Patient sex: F
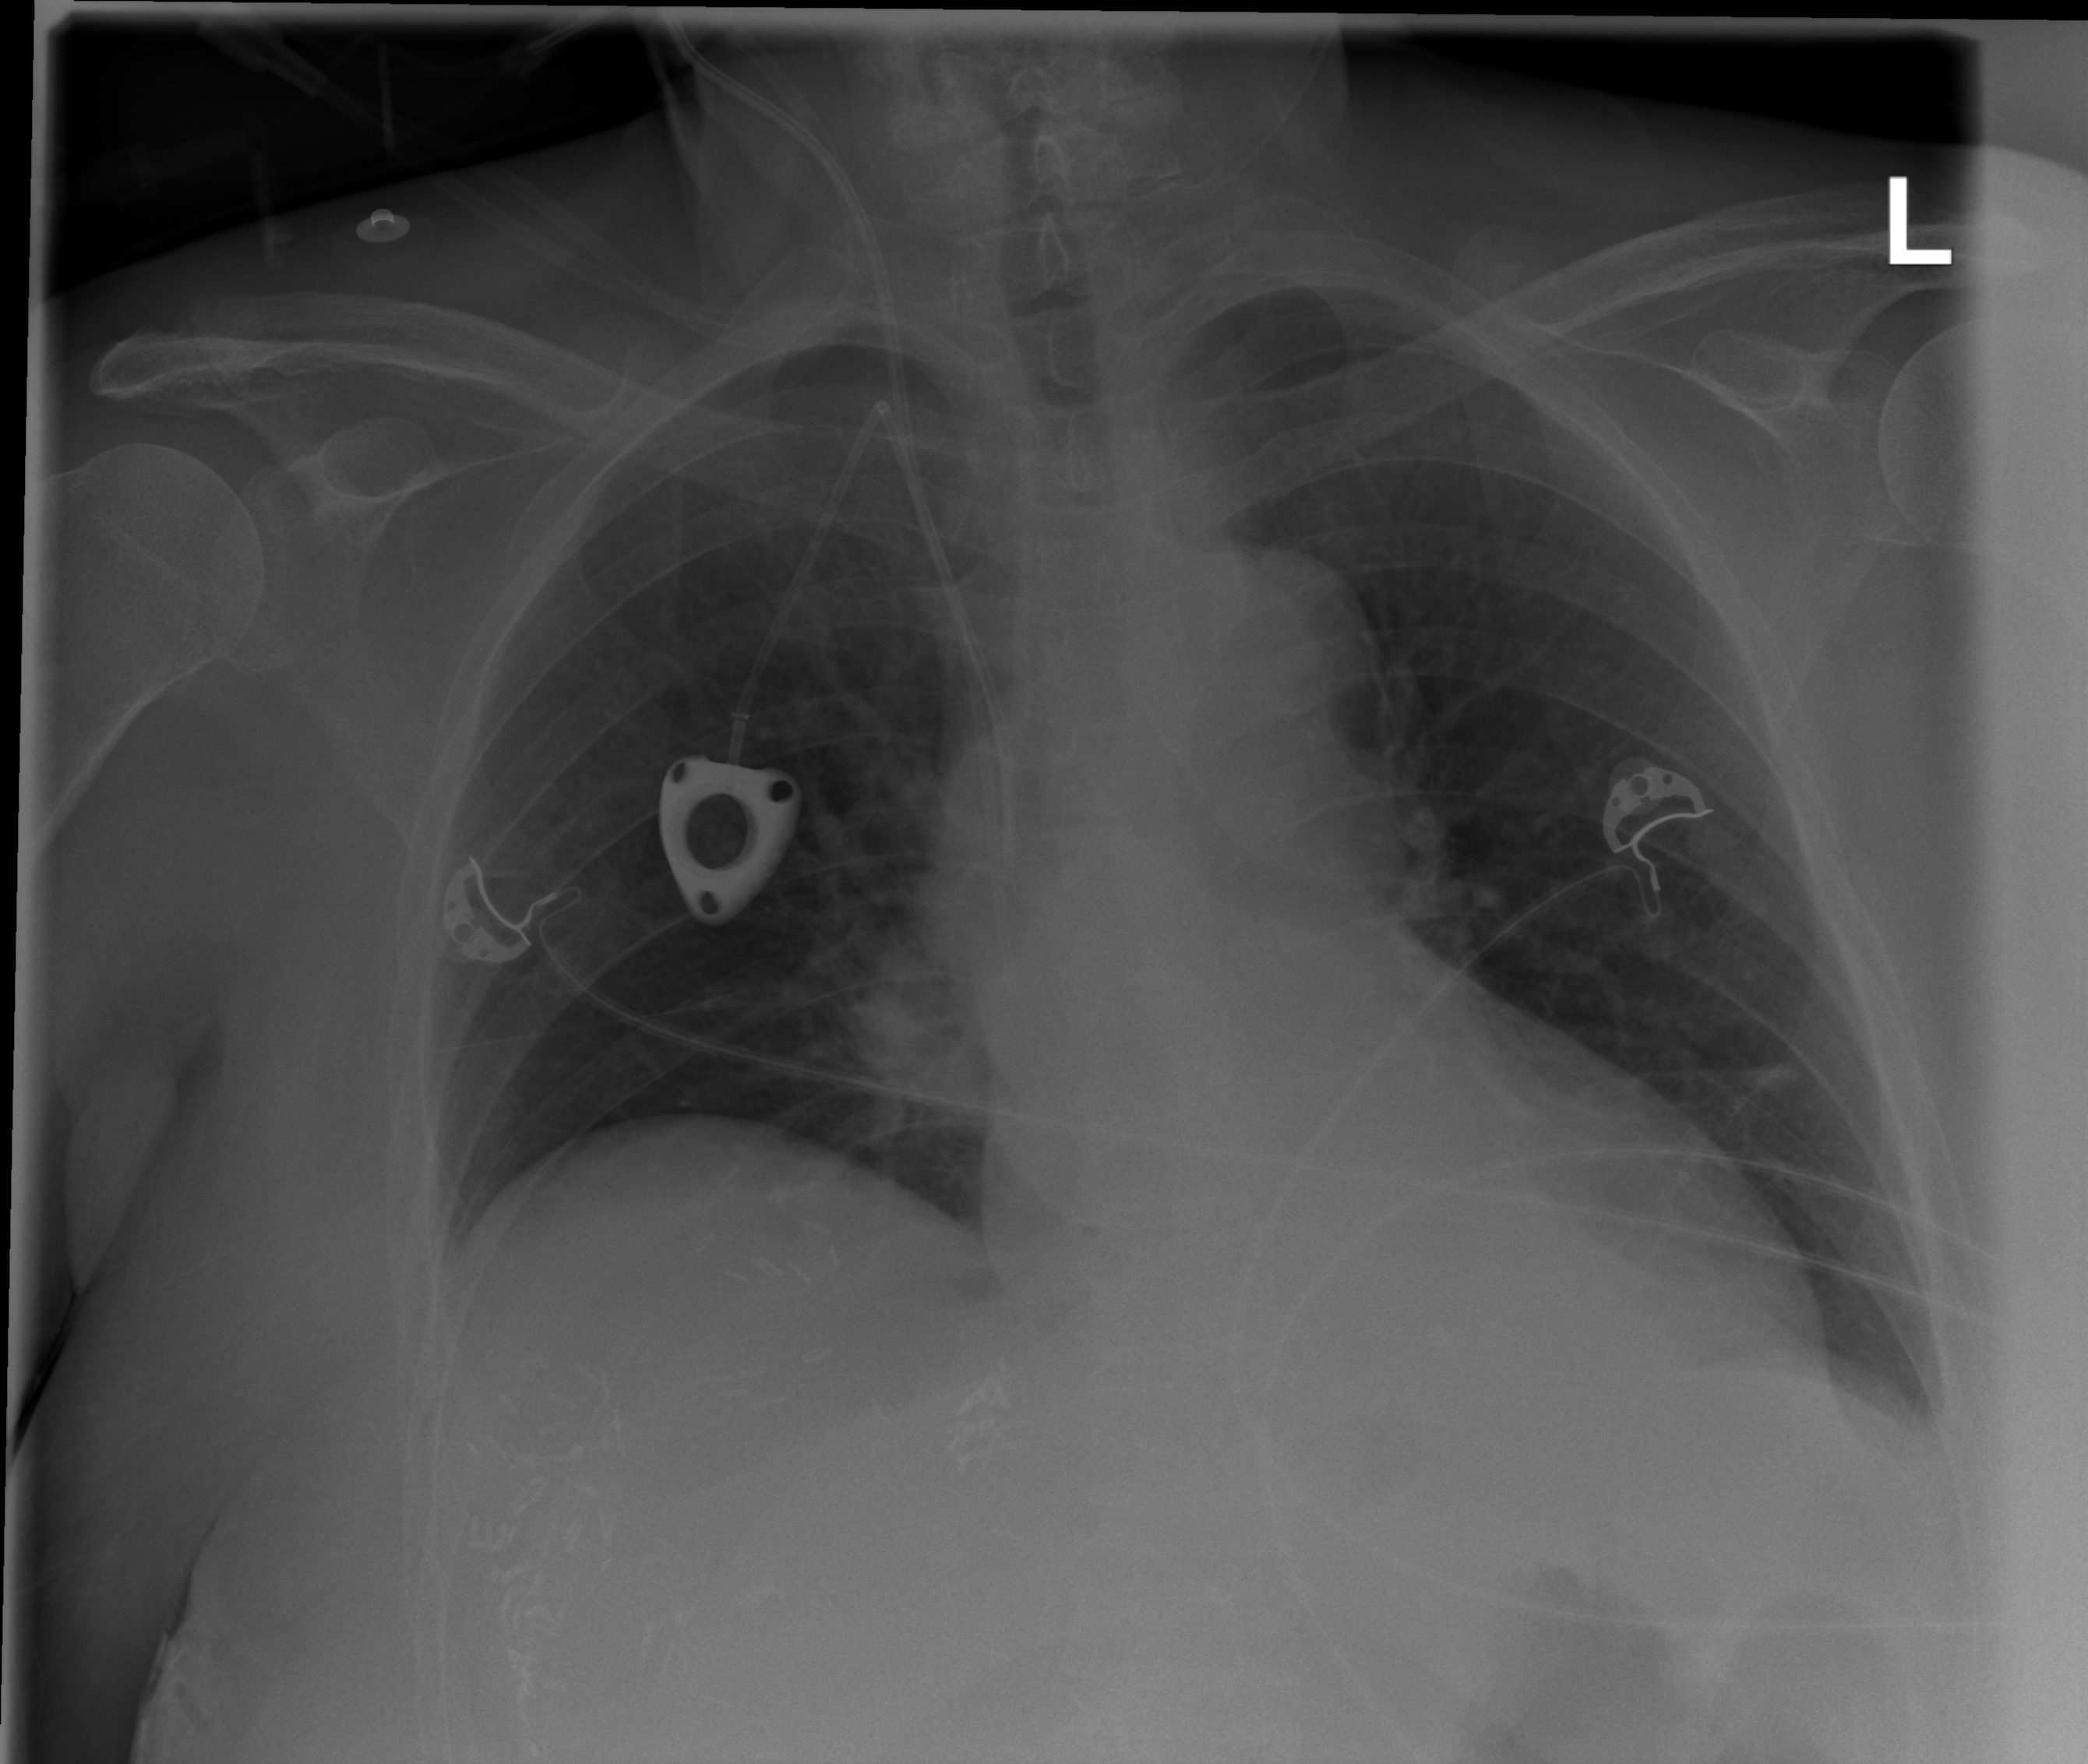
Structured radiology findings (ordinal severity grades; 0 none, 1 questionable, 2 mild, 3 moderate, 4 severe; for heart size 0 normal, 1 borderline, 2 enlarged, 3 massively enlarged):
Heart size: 0
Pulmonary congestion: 0
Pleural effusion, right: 1
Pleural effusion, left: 1
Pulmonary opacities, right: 0
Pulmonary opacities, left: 0
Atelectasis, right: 0
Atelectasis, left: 0